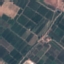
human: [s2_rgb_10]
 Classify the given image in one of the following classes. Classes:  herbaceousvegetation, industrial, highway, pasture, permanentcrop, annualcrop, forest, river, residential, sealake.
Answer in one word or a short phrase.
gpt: PermanentCrop